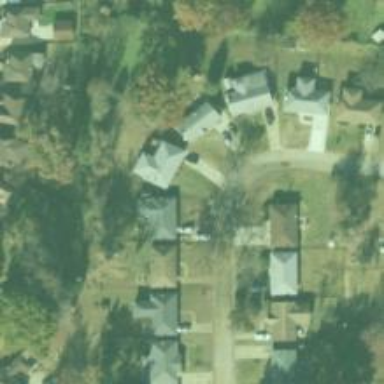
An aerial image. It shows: Residential road.